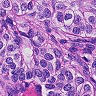
Metastatic tissue present: yes